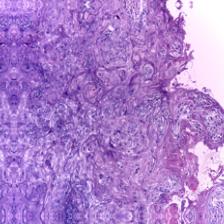
Diagnosis: OSCC